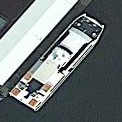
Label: civil